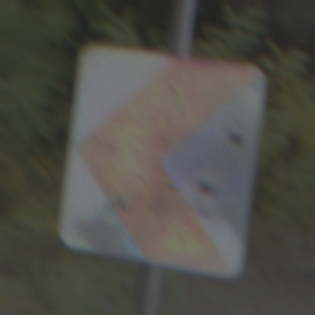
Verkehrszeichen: RichtungstafelnInKurvenKleinRechts
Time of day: Midday
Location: Outdoor (Suburban)
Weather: Overcast
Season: NotSpecified
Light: Natural